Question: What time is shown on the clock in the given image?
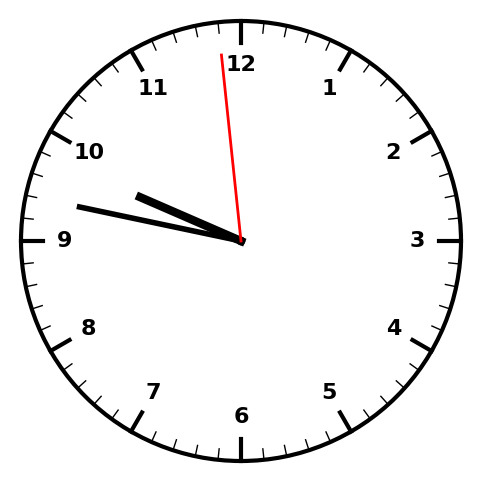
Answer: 09:46:59